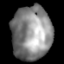
Tissue: lung
Cell type: T cells
Senescence score: 0.2435
Nuclear area (px): 2100
Mean DAPI intensity: 136.753